Question: I am trying to generate a splined chart which will have multiple series each with a number of points. I have done something in Excel which looks like this

Except I will have more like seven ellipses within each other.
I have selected the WPF Toolkit to use as it is free, and I have generated all of the points, I have put them in the following structure.
'List<List<KeyValuePair<double, double>>>'
Where the outer list is the list of series and the inner list is the list of points in that series.
I do not see a item source to bind to to generate the list of series, how would I go about binding to this?
I have backed off on what I want to do, I had wanted to have a dynamic binding to a list of lists where the user can define any gradient curves they would like, each one with a collection of points.
Now what I have done is made a specific set of curves (about 7) and filled them with all the points, letting the user choose from that defined list.
Here is the XAML I wrote for this,
'''
<chartingToolkit:Chart Title="Compressor Map">
<chartingToolkit:LineSeries DependentValuePath="Value"
IndependentValuePath="Key"
ItemsSource="{Binding Path=Points[0]}"
IsSelectionEnabled="True" />
<chartingToolkit:LineSeries DependentValuePath="Value"
IndependentValuePath="Key"
ItemsSource="{Binding Path=Points[1]}"
IsSelectionEnabled="True" />
</chartingToolkit:Chart>
'''
Where I am planning on toggling visibility based on a set of choices. This however does not work, it gives the following error,
'System.Windows.Data Error: 17 : Cannot get 'Item[]' value (type 'List'1') from 'Points' (type 'List'1'). BindingExpression:Path=Points[0]; DataItem='ChartViewModel' (HashCode=<PHONE>); target element is 'LineSeries' (Name=''); target property is 'ItemsSource' (type 'IEnumerable') ArgumentOutOfRangeException:'System.ArgumentOutOfRangeException: Specified argument was out of the range of valid values. Parameter name: index''
I would rather not have to make seven different properties, one for each level set. First I feel like that is brute force, also I have an inner loop that fills the points for each level and writing the entire loop out would be horrific.
Thank you for the help.
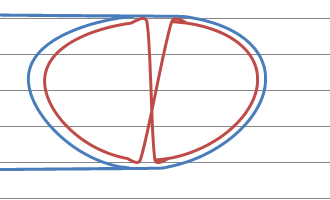
Answer: You have a few options for achieving your desired results. I inherited from Chart and created a MultiChart by adding a couple of Dependency Properties. One for my source of items and one for the template to use. In the property changed callback for the source, you foreach through the SeriesSource adding an instance of the template for each subcollection of points.
Here is a link to a SilverLight version that is using an Attached Property to achieve this. It should be fairly straightforward to convert this to WPF if it even needs any changes at all.
<URL>